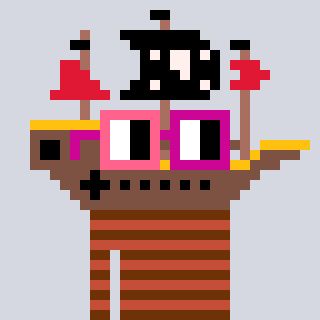
a pixel art character with square pink and red glasses, a pirateship-shaped head and a rust-colored body on a cool background